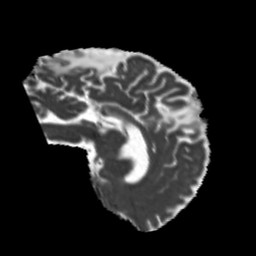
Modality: MD
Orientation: sagittal
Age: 43
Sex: male
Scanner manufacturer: siemens
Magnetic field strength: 3 T
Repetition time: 5.25 s
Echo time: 0.08 s